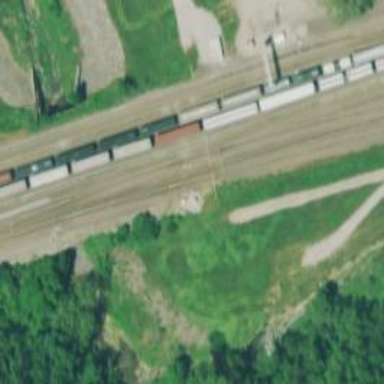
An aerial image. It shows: Railroad crossover.